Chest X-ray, PA view. Patient: 78 years old, sex M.
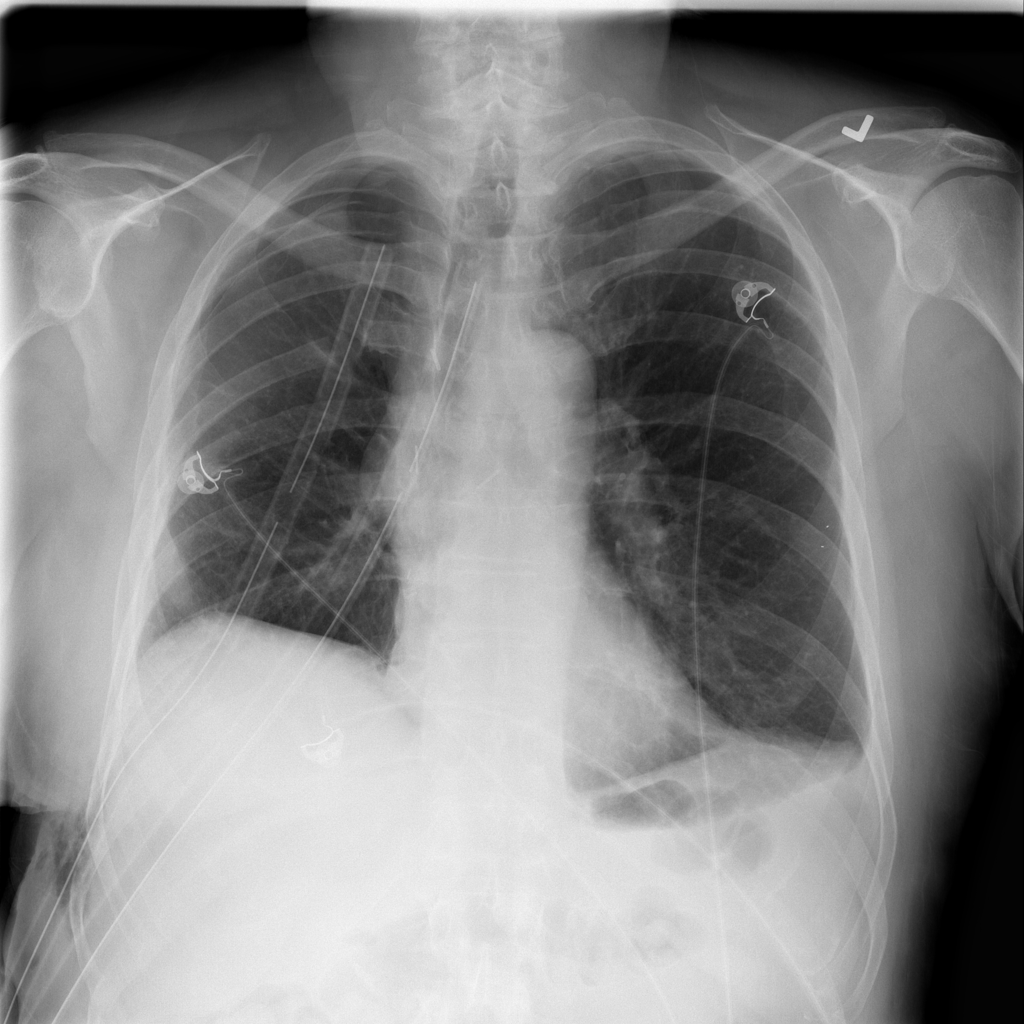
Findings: Effusion, Pneumothorax